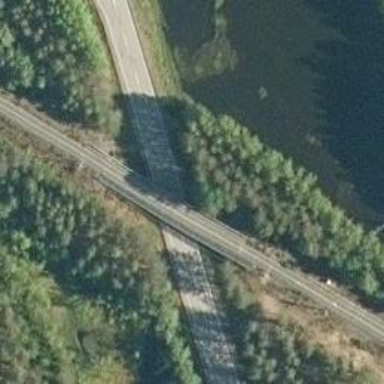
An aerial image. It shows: Bridge with railway tracks. The electrified line has continuous contact line.